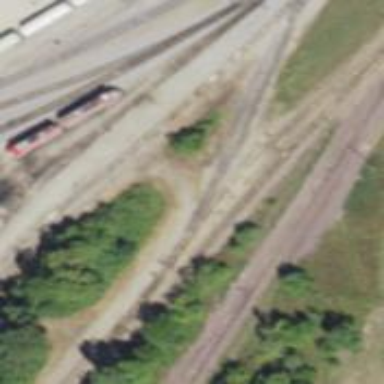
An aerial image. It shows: Railway yard in service.